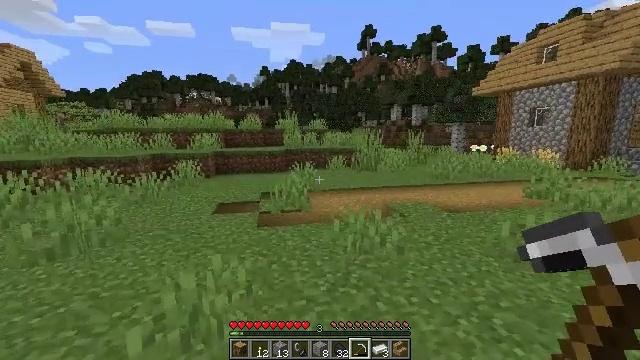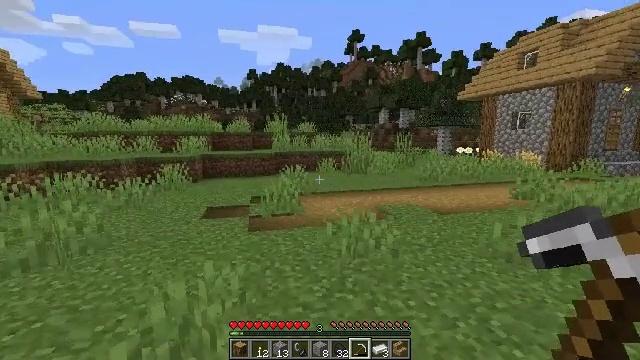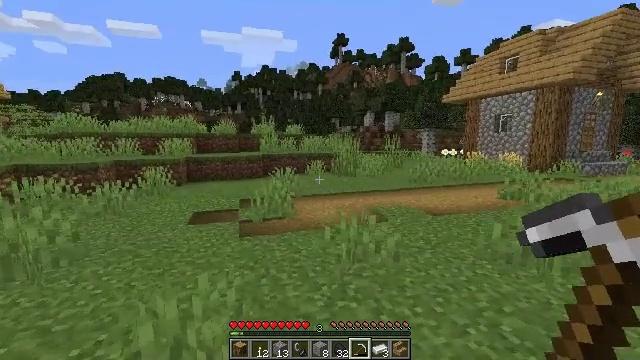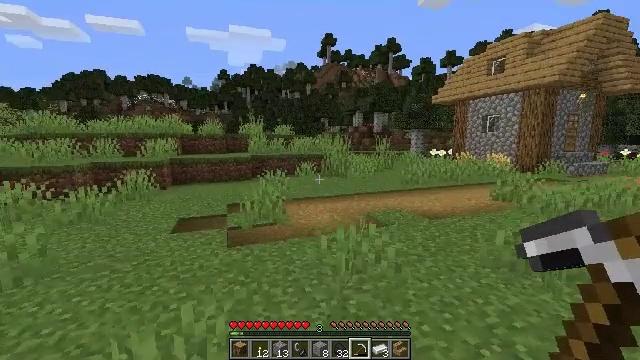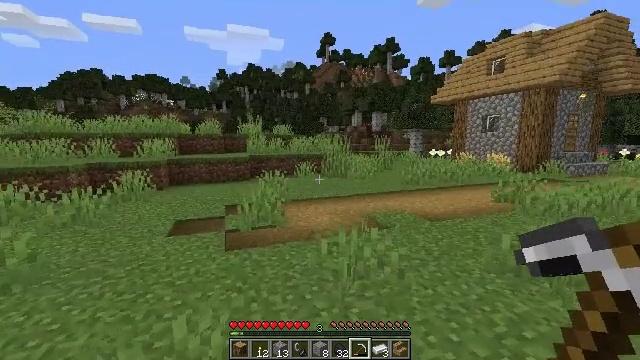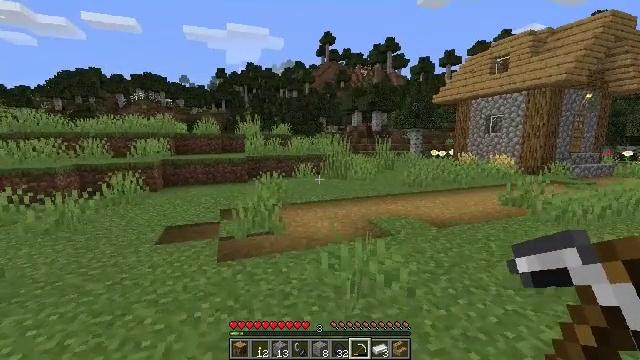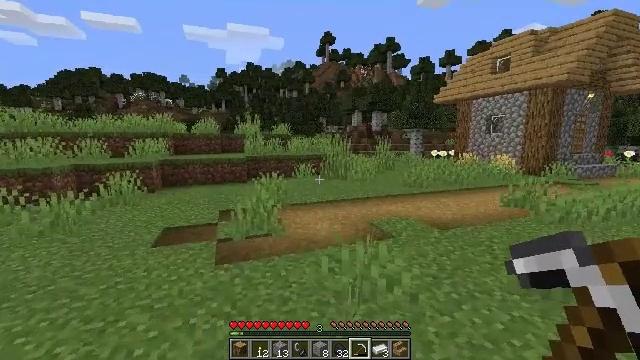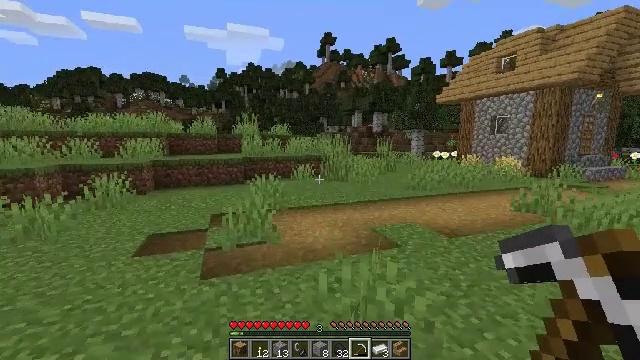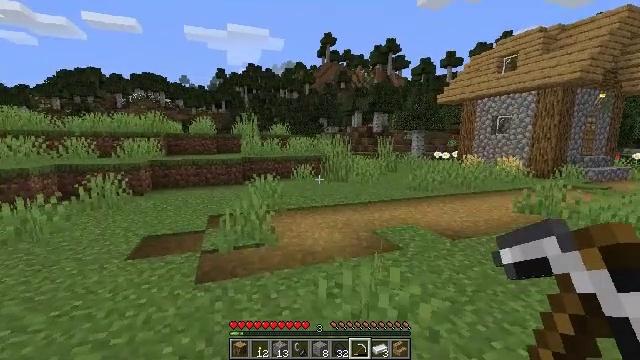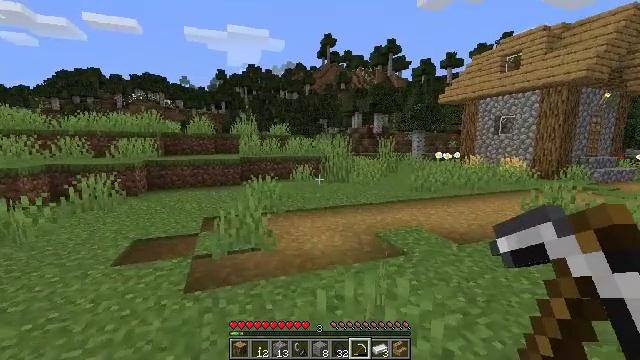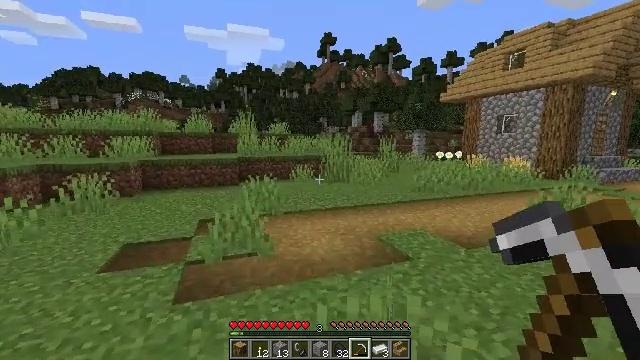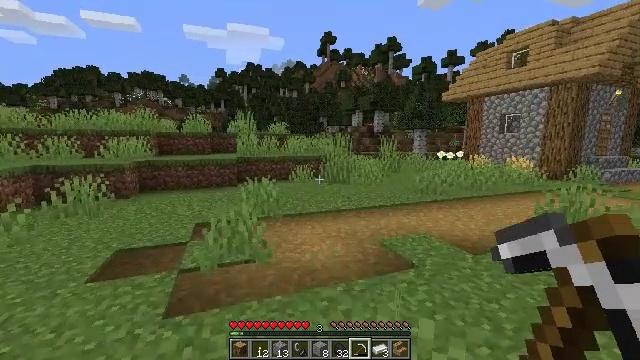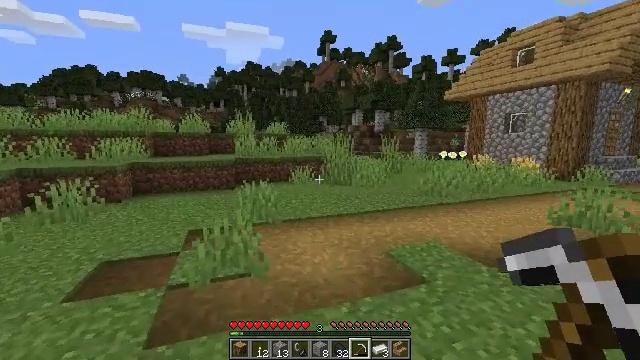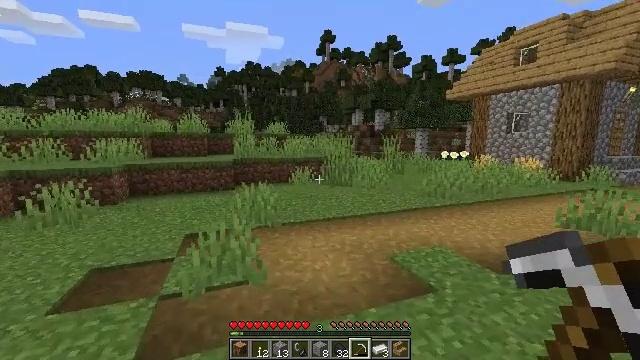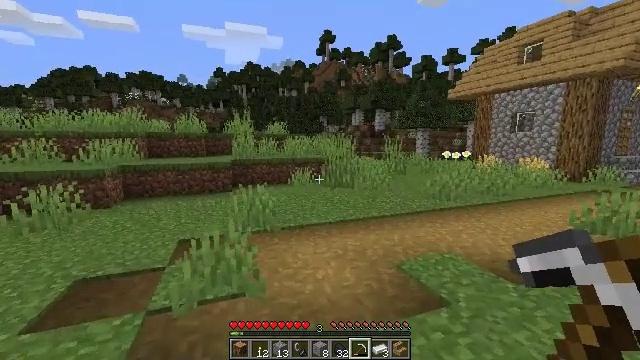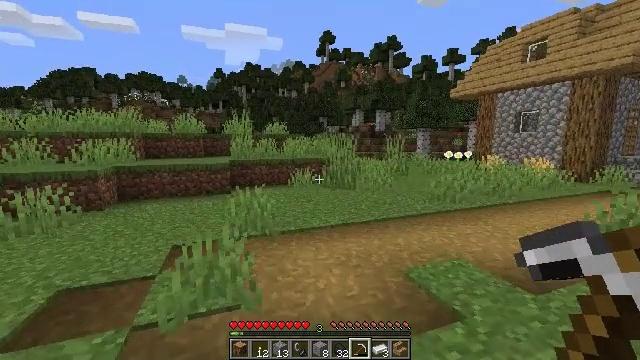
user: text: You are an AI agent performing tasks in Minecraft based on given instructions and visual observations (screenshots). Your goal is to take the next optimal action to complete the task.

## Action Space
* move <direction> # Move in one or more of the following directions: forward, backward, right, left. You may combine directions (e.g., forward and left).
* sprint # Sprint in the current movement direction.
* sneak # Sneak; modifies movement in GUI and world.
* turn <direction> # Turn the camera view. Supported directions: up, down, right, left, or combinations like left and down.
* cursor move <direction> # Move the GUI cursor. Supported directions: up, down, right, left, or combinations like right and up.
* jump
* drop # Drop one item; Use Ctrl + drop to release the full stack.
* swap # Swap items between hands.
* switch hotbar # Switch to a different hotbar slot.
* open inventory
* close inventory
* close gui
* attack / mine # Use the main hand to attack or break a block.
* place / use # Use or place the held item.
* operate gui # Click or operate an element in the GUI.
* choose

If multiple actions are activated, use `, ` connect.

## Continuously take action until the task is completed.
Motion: motion action
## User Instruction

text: Attack the hay block to get hay.
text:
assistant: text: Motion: move forward and move left, turn right
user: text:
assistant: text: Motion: move forward and move left, turn right
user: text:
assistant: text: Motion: move forward and move left, turn right
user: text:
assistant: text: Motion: move forward and move left
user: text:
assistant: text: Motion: move forward and move left
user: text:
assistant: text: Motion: move forward and move left
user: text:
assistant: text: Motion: move forward and move left
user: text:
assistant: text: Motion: move forward and move left
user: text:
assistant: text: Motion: move forward and move left
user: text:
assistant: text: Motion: move forward and move left
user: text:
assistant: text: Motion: move forward and move left
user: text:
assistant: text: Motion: move forward and move left
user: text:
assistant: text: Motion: move forward and move left
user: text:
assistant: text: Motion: move forward and move left
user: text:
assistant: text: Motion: move forward and move left
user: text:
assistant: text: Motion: move forward and move left
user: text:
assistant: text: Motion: move forward and move left
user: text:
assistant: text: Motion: move forward and move left
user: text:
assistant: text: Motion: move forward and move left
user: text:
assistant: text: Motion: move forward and move left
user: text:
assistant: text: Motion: move forward and move left
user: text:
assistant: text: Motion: move forward and move left
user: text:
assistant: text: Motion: move forward and move left
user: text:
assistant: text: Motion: move forward and move left
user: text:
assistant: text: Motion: move forward and move left
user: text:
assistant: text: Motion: move forward and move left
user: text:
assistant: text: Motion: move forward and move left
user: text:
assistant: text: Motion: move forward and move left
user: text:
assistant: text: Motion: move forward and move left
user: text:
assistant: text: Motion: move forward and move left